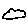
Label: cloud